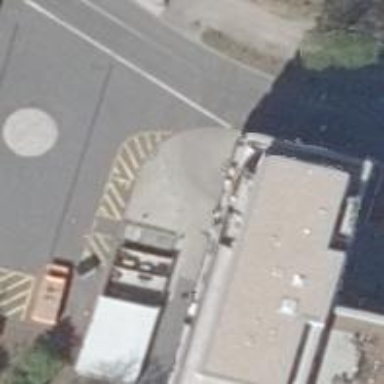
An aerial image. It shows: Parking entrance.